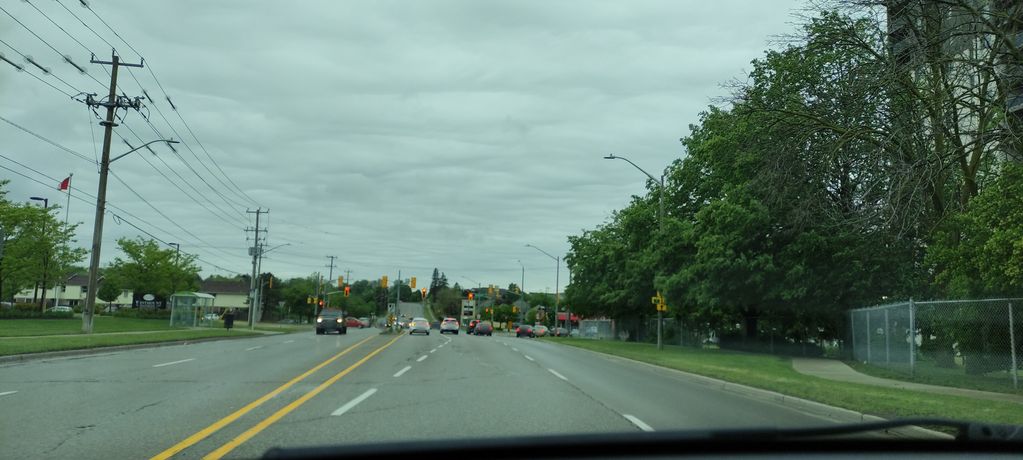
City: kitchener-waterloo